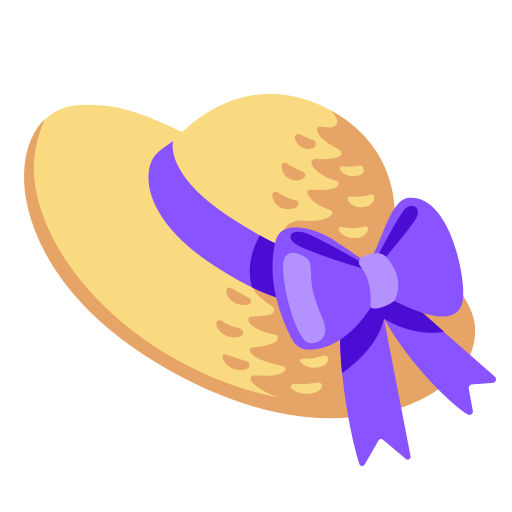
Emoji: 👒